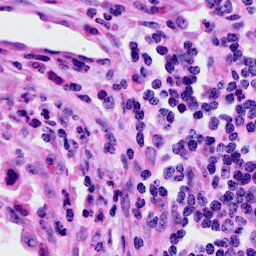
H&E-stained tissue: Cervix